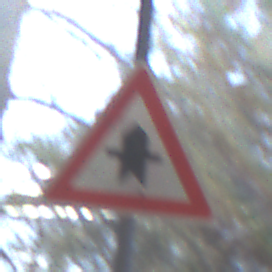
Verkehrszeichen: Vorfahrt
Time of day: MorningAfternoon
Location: Outdoor (Nature)
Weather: Clear
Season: Winter
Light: Natural